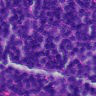
Metastatic tissue present: no